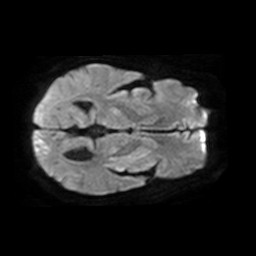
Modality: TRACE
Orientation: axial
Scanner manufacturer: philips
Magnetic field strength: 1.5 T
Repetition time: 4.804 s
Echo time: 0.07764 s